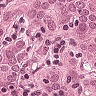
Metastatic tissue present: yes